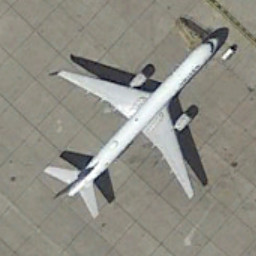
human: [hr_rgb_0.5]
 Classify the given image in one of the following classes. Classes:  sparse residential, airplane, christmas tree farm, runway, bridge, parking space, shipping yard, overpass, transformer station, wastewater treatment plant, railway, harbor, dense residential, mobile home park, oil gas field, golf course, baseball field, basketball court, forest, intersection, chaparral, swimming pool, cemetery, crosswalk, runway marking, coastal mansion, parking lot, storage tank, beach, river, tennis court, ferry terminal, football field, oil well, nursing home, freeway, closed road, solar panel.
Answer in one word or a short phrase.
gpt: airplane